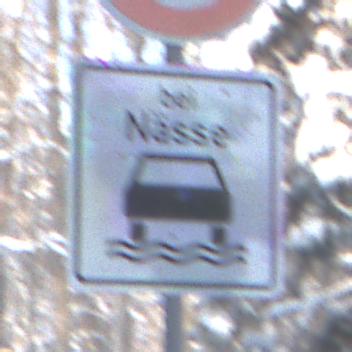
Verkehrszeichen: BeiNaesse
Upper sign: Geschwindigkeit60
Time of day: MorningAfternoon
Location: Outdoor (Nature)
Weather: Clear
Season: Winter
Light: Natural